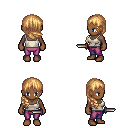
a pixel art fantasy rpg character, female body template, human, dark skin, white pirate shirt, magenta pants, light blonde right-swept hairstyle, dagger, four views (front, back, left, right), 2x2 character sprite sheet, small pixel art, hard edges, no anti-aliasing